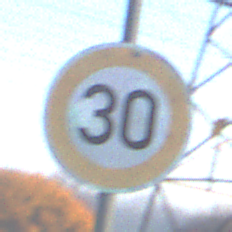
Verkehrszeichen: Geschwindigkeit30
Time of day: Dawn
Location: Outdoor (Nature)
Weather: Clear
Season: NotSpecified
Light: Natural